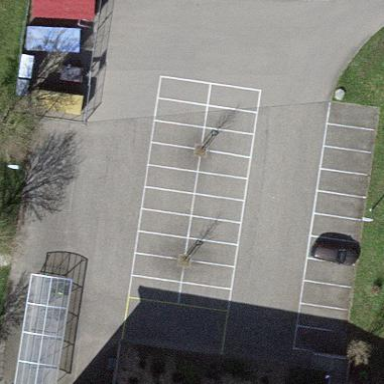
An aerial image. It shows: Parking area with asphalt surface.